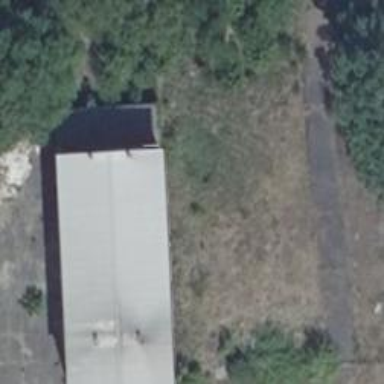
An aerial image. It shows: Brownfield site.